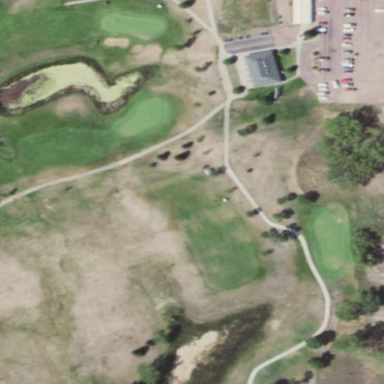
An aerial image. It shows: Picturesque green golfing area with grass land use.